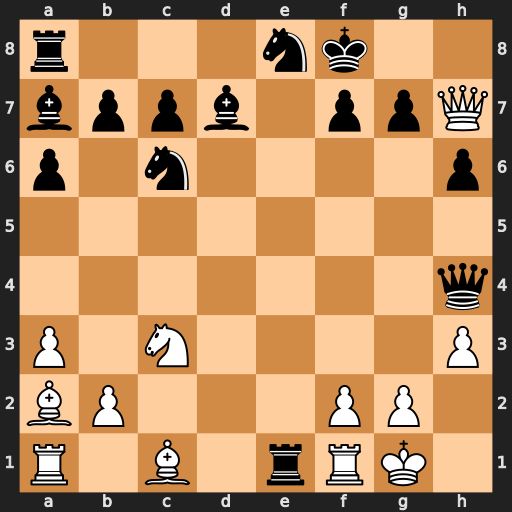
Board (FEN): r3nk2/bppb1ppQ/p1n4p/8/7q/P1N4P/BP3PP1/R1B1rRK1
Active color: w
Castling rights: -
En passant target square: -
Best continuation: Qh8+ Ke7 Rxe1+